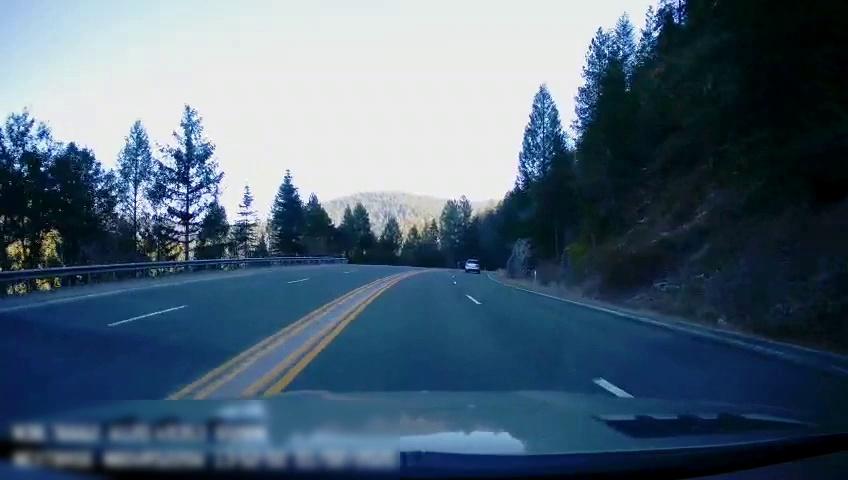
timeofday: Day
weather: Sunny
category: Drivable Space
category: Vehicles | SUV
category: Lanes | Current Lane
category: Lanes | Alternate Lane
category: Lanes | Current Lane
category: Lanes | Alternate Lane
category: Lanes | Opposite Lane
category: Lanes | Opposite Lane
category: Lanes | Opposite Lane
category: Lanes | Opposite Lane